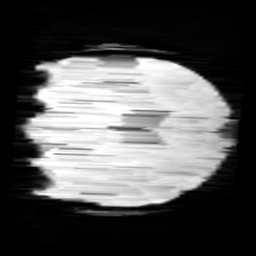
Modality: minIP
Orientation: coronal
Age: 9
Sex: female
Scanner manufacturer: siemens
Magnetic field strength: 3 T
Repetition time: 0.027 s
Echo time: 0.02 s